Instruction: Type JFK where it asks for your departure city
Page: home
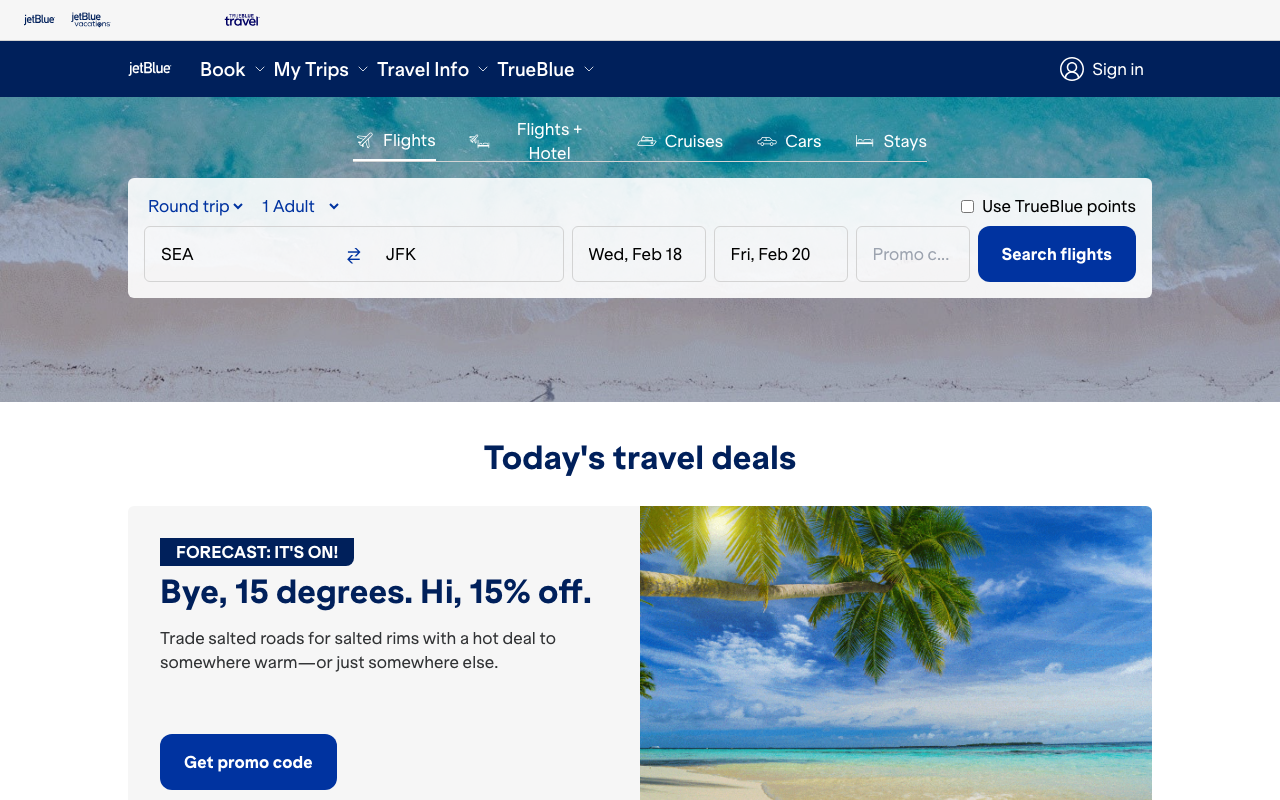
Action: type